Question: Using <URL> on my project.
Recently installed <URL> that will get image from editor and save in website directory.
The problem is, there was something wrong with fmath editor: when I tried to press "Ok" (it must send generated image to php file and show result image in main CKeditor textarea) nothing happened. I activated webconsole of FF and as you see browser tries to get some crossdomain.xml. I think editor configuration has nothing to do with this problem. fmath editor doesn't even try to send something to php file (firebug doesn't show any XHR activity)
Can anyone explain me, what can I do in that case?

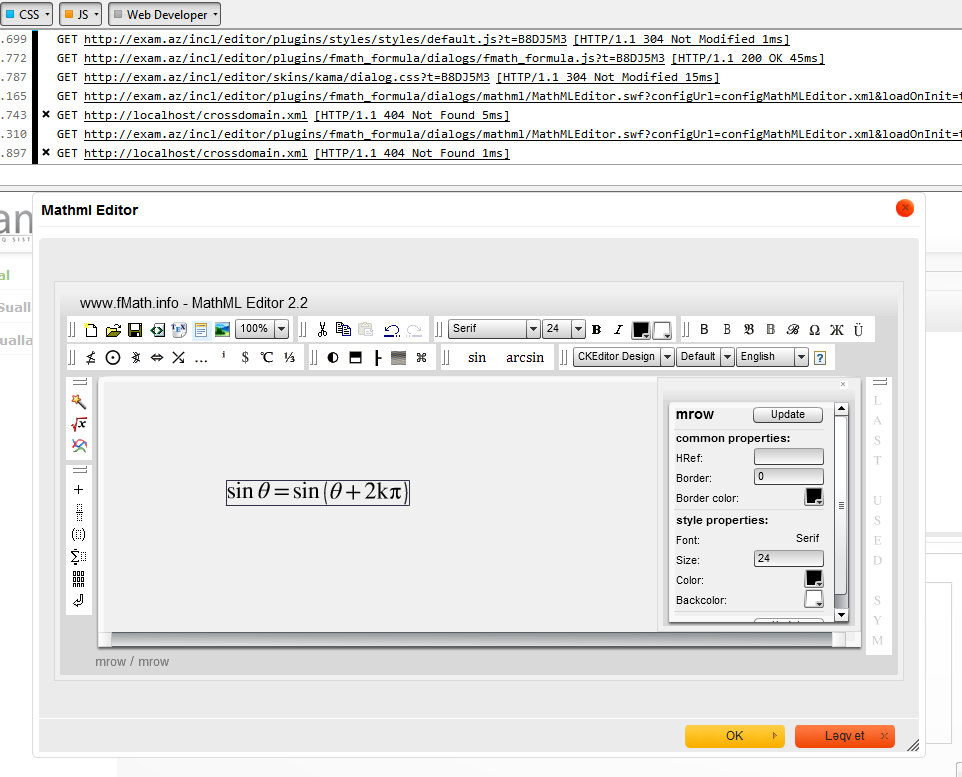
Answer: It is a security issue: crossdomain.xml contains the security policy for the domain you are trying to access. Resolving this issue is (relatively) easy: Just add a crossdomain.xml at the top level of your web server's content root.
You can learn all about security policies and the Flash security model in <URL>.